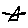
Label: triangle